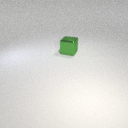
large green metal cube